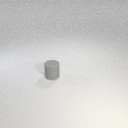
small gray rubber cylinder